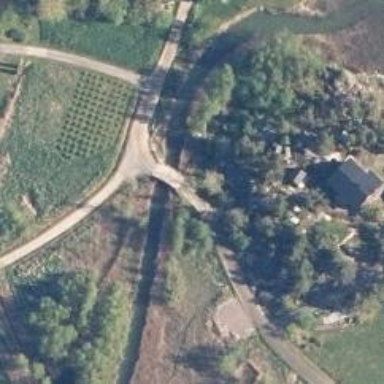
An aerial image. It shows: Unclassified road with bridge.